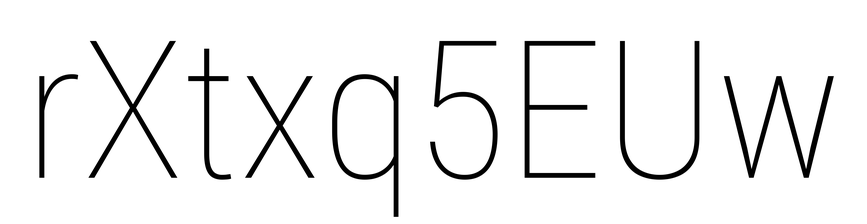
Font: Roboto_Condensed_Thin